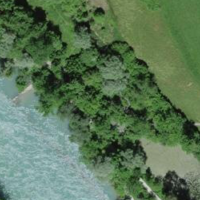
EUNIS habitat code: 15
Species observed at this site:
Lythrum salicaria
Fulica atra
Alcedo atthis
Filipendula ulmaria